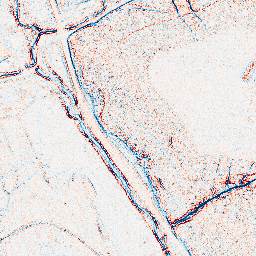
Category: classical
Decomposition family: uniform
Decomposition parameters: size: 3
Upsampling method: bspline
Upsampling parameters: scale: 8
Upsampling scale: 8